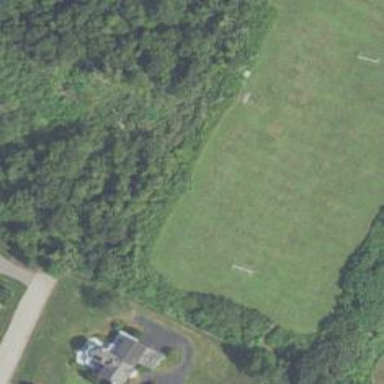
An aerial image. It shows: Soccer pitch for leisure land activities.